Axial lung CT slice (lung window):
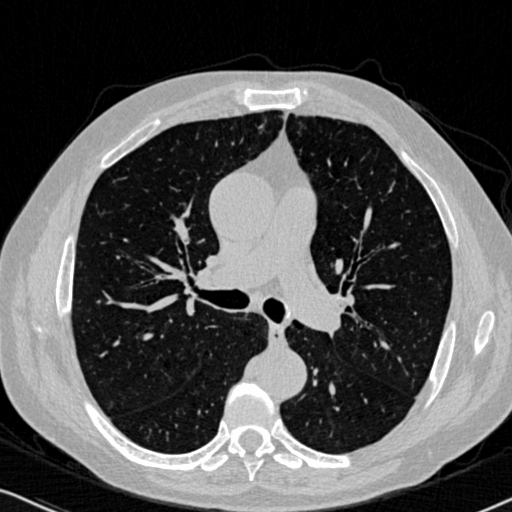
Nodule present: no